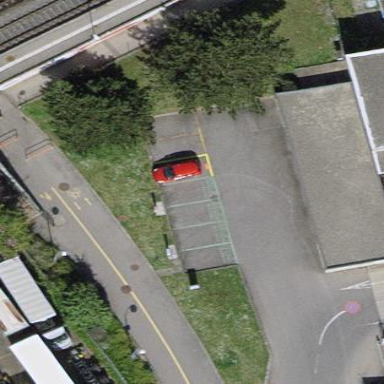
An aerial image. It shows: Charging station.